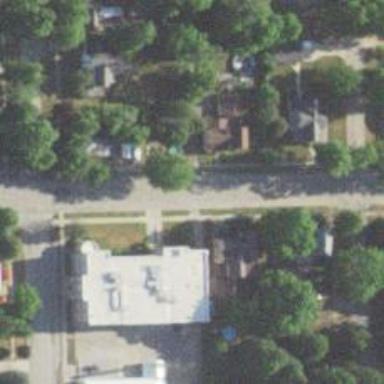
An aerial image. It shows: Alley classified as service road.